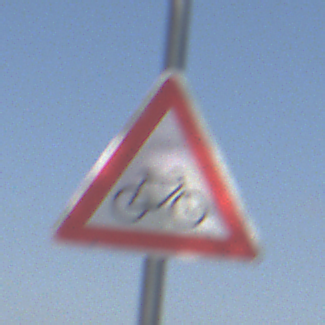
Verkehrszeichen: RadverkehrLinks
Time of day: Midday
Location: Outdoor (Nature)
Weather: PartlyCloudy
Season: NotSpecified
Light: Natural